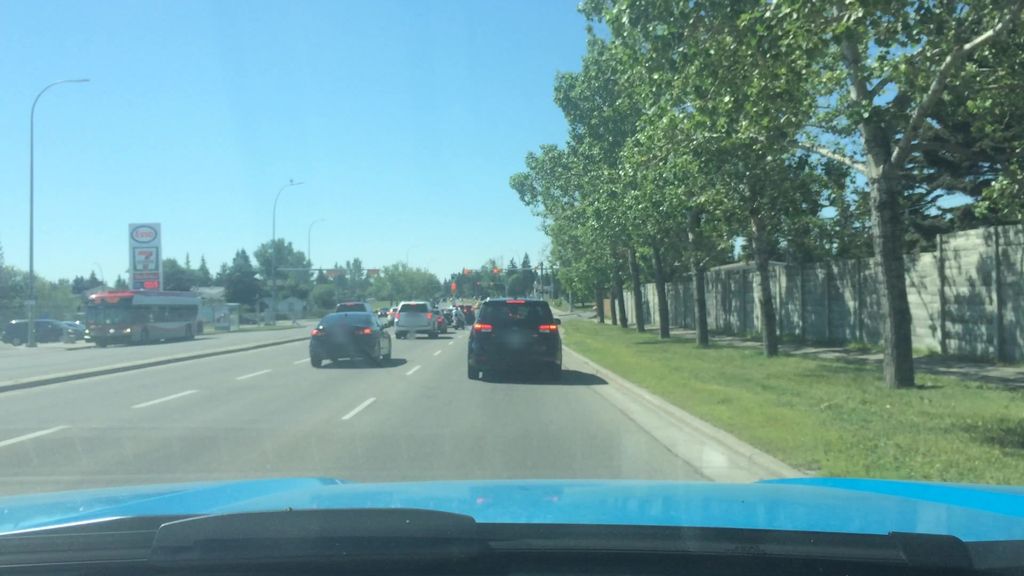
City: calgary